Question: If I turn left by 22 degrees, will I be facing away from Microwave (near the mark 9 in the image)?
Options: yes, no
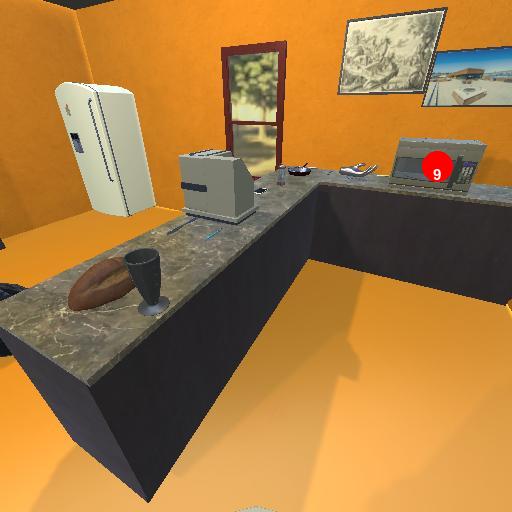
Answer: yes